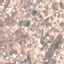
Label: Residential